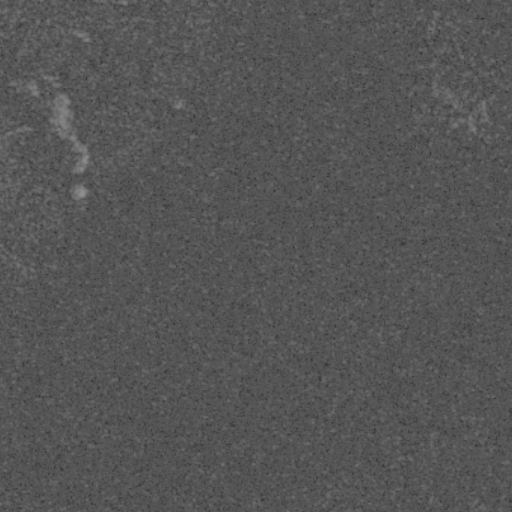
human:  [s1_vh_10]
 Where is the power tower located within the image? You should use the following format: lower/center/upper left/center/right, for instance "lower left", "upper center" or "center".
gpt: The power tower is located in the upper left of the image.
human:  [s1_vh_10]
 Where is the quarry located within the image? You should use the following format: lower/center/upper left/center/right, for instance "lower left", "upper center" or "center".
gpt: There is no quarry in the image.

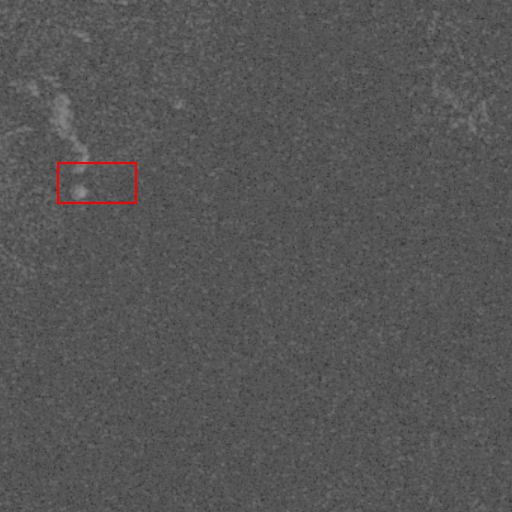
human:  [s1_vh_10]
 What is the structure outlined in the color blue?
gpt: There is no blue outline.
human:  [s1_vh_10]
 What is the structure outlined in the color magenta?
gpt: There is no structure outlined in magenta.